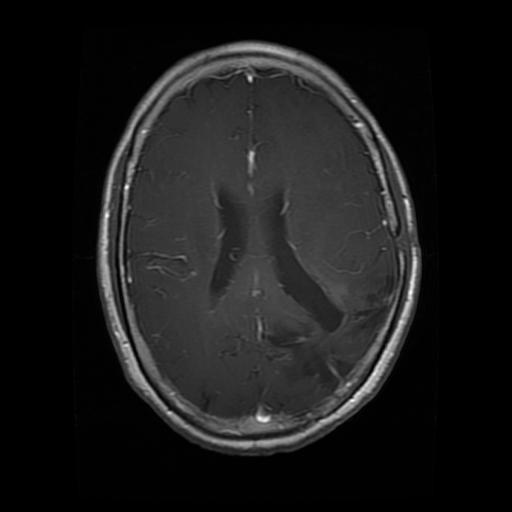
Label: glioma